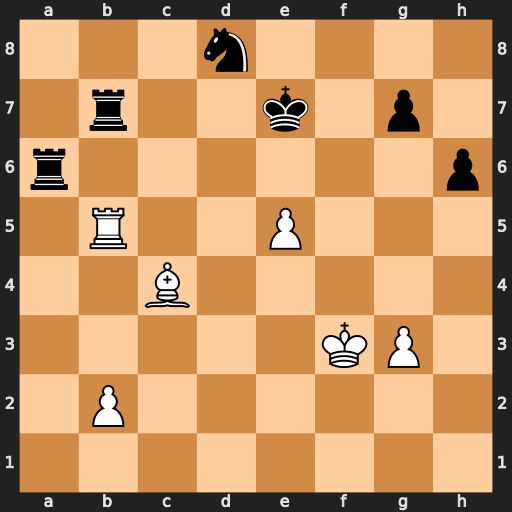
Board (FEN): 3n4/1r2k1p1/r6p/1R2P3/2B5/5KP1/1P6/8
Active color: w
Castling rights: -
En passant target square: -
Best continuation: Rxb7+ Nxb7 Bxa6